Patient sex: M
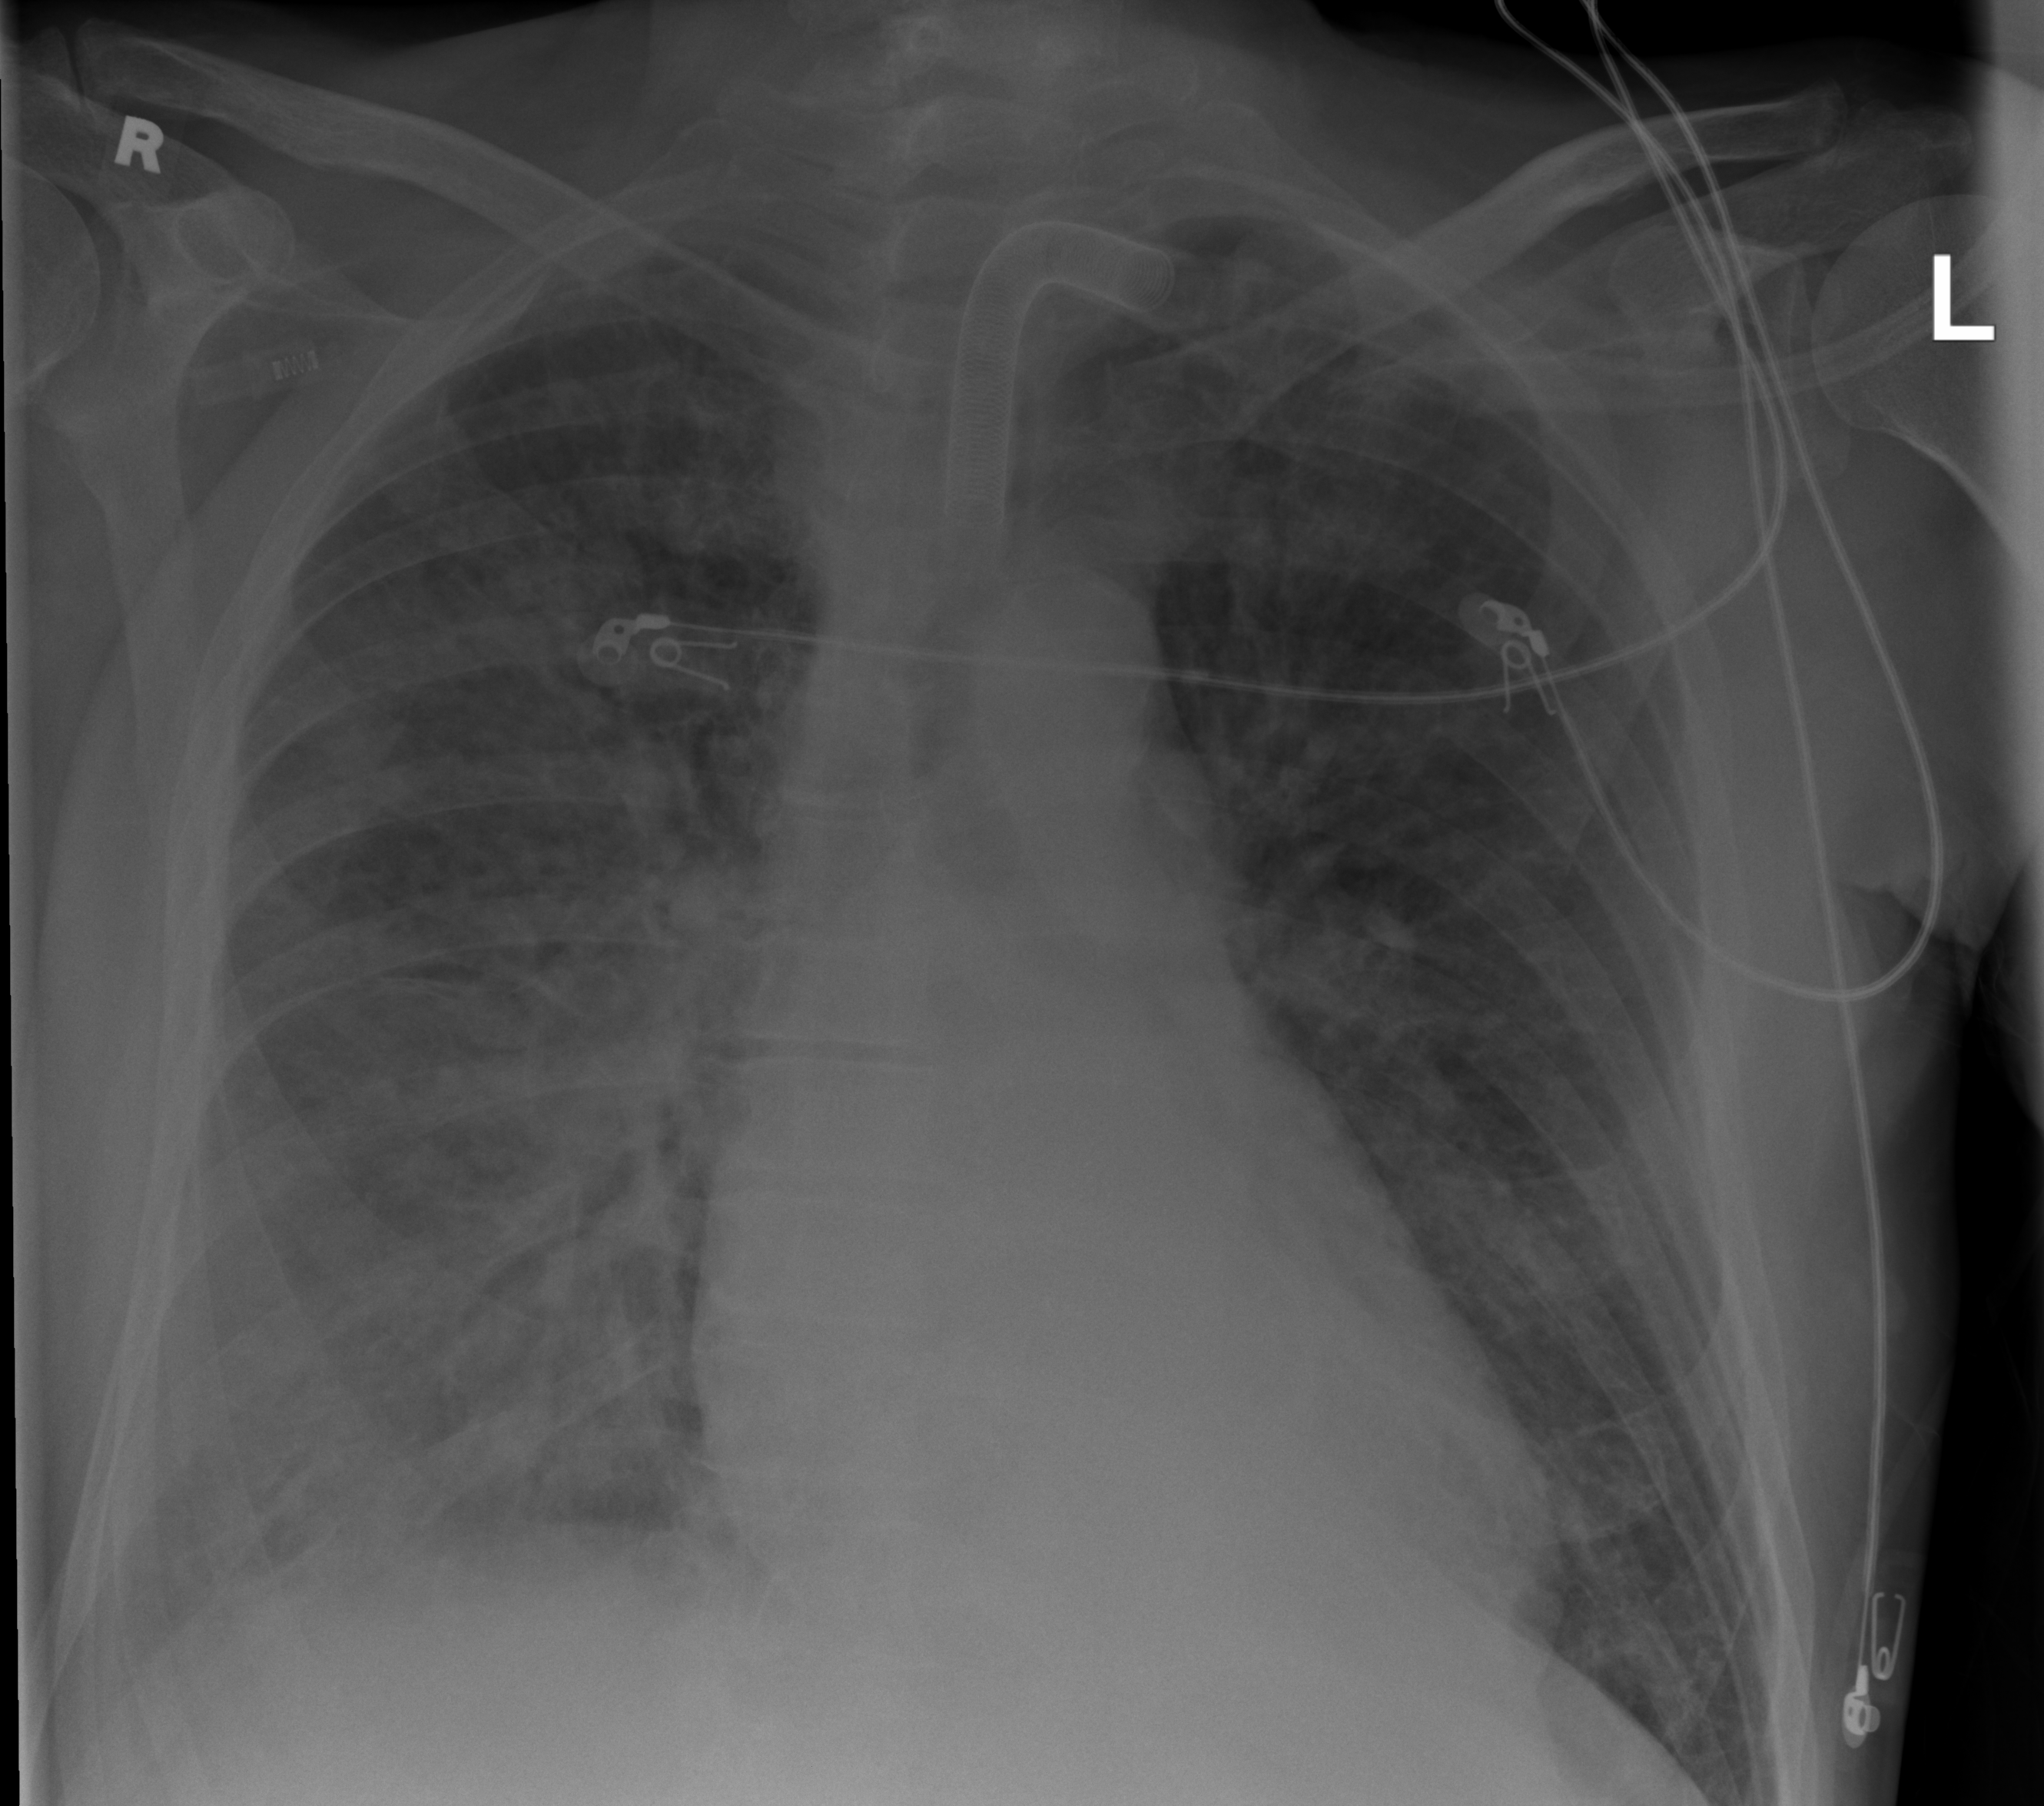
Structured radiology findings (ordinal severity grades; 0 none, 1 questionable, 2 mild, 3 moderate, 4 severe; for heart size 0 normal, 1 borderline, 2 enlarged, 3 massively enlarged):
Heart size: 1
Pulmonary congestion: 0
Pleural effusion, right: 0
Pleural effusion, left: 0
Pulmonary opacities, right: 3
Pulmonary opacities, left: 0
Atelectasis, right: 2
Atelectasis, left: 0